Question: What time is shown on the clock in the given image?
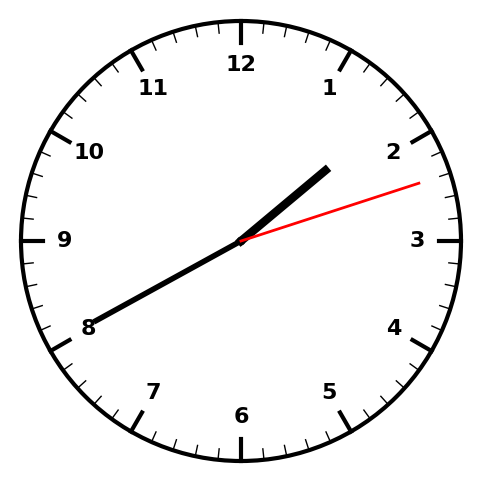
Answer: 01:40:12